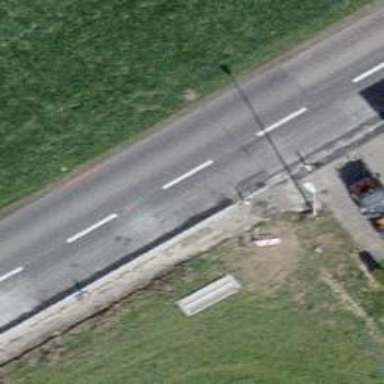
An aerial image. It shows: Sidewalk along the footway.